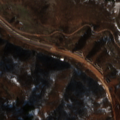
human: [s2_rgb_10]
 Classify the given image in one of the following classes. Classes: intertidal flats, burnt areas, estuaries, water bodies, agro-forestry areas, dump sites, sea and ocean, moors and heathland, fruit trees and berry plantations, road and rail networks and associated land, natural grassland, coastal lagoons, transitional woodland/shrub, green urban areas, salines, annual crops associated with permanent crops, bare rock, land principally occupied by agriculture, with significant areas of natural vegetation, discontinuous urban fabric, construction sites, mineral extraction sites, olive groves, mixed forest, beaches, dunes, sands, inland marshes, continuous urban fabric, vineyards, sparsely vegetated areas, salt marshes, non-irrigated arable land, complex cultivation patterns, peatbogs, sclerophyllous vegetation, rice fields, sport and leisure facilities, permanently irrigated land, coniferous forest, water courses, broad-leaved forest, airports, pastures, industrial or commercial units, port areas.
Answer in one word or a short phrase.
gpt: road and rail networks and associated land, land principally occupied by agriculture, with significant areas of natural vegetation, broad-leaved forest, transitional woodland/shrub